Question: I'm trying to find a way to layout an application that includes a tab bar on the bottom, a navigation bar on the top, and a row of buttons on the navigation bar that switches views (on the first tab).
I've drawn a very rough sketch (sorry!), but I hope it illustrates the intent.

On the bottom, there are two tabs (tab1, and tab2).
When Tab1 is selected, the navigation bar will have 3 buttons that will show different views (tab1_1, tab1_2, tab1_3).
When Tab2 is selected, the navigation bar won't show any buttons, but rather some simple text.
At this point, I have the following scheme in my application delegate's didFinishLaunchingWithOptions:
'''
UIViewController *viewController1 = [[Tab1_ViewController alloc] initWithNibName:@"Tab1_ViewController" bundle:nil];
UIViewController *viewController2 = [[Tab2_ViewController alloc] initWithNibName:@"Tab2_ViewController" bundle:nil];
tab1NavController = [[UINavigationController alloc] initWithRootViewController:viewController1];
tab2NavController = [[UINavigationController alloc] initWithRootViewController:viewController2];
self.tabBarController = [[UITabBarController alloc] init];
self.tabBarController.viewControllers = [NSArray arrayWithObjects:tab1NavController, tab2NavController, nil];
self.window.rootViewController = self.tabBarController;
[self.window makeKeyAndVisible];
'''
I was wondering if I need to redo how I'm doing things in order to achieve the layout as in the picture.
Any help would be appreciated, thank you!
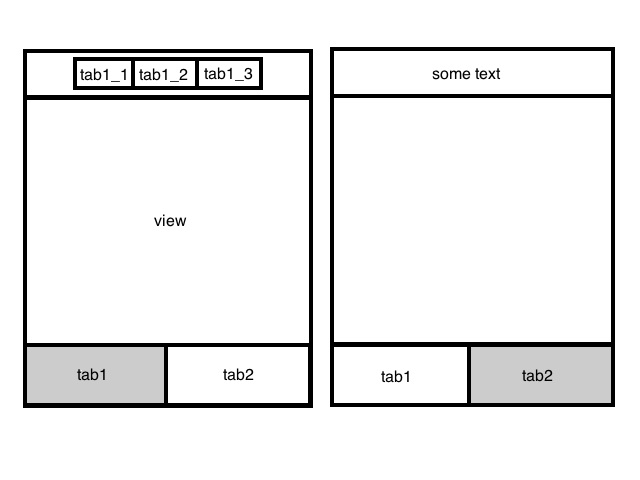
Answer: I have done this for my current project...i hope this will help you....
At first take 'UITabbarController' at your first viewController [first sketch you have given]
For your first view use this code....
'''
- (void)viewDidLoad {
[super viewDidLoad];
dashBoardView = [[DashboardViewController alloc] initWithNibName:@"DashboardViewController" bundle:nil];
dashBoardView.title = @"dashBoardView";
UINavigationController *mydashboarController = [[[UINavigationController alloc] initWithRootViewController:dashBoardView] autorelease];
mydashboarController.navigationBar.barStyle = UIBarStyleBlack;
[listOfViewControllers addObject:mydashboarController];
[dashBoardView release];
ordersView = [[OrdersViewController alloc] initWithNibName:@"OrdersViewController" bundle:nil];
ordersView.title = @"ordersView";
UINavigationController *myorderController = [[[UINavigationController alloc] initWithRootViewController:ordersView] autorelease];
myorderController.navigationBar.barStyle = UIBarStyleBlack;
[listOfViewControllers addObject:myorderController];
[ordersView release];
orderList = [[OrderListViewController alloc] initWithNibName:@"OrderListViewController" bundle:nil];
orderList.title = @"orderList";
UINavigationController *myorderListController = [[[UINavigationController alloc] initWithRootViewController:orderList] autorelease];
myorderListController.navigationBar.barStyle = UIBarStyleBlack;
[listOfViewControllers addObject:myorderListController];
[orderList release];
productView = [[ProductViewController alloc] initWithNibName:@"ProductViewController" bundle:nil];
productView.title = @"productView";
UINavigationController *myproductController = [[[UINavigationController alloc] initWithRootViewController:productView] autorelease];
[listOfViewControllers addObject:myproductController];
[productView release];
[self.tabBarController setViewControllers:listOfViewControllers animated:YES];
NSArray *segmentTextContent = [NSArray arrayWithObjects:NSLocalizedString(@"Dashboard", @""),NSLocalizedString(@"Order", @""),
NSLocalizedString(@"Product", @""),NSLocalizedString(@"More", @""),
nil];
UISegmentedControl* segmentedControl = [[UISegmentedControl alloc] initWithItems:segmentTextContent];
segmentedControl.selectedSegmentIndex = 0;
segmentedControl.autoresizingMask = UIViewAutoresizingFlexibleWidth;
segmentedControl.segmentedControlStyle = UISegmentedControlStyleBar;
segmentedControl.frame = CGRectMake(0, 0, 400, 40);
[segmentedControl addTarget:self action:@selector(segmentAction:) forControlEvents:UIControlEventValueChanged];
//defaultTintColor = [segmentedControl.tintColor retain]; // keep track of this for later
segmentedControl.tintColor = [UIColor colorWithHue:8.0 saturation:8.0 brightness:8.0 alpha:1.0];
segmentedControl.alpha = 0.8;
self.navigationItem.titleView = segmentedControl;
[segmentedControl release];
}
'''
If it is not clear to you then please knock...